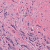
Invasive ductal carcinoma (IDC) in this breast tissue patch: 1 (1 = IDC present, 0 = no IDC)